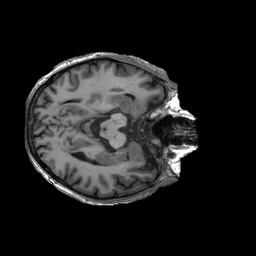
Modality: T1w
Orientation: axial
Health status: ill
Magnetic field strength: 3 T